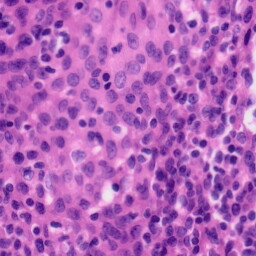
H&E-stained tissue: Tonsil